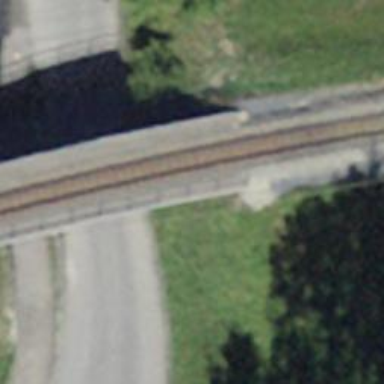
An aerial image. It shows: Narrow-gauge railway bridge with contact line electrification.